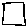
Label: square